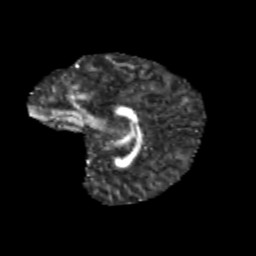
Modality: FA
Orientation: sagittal
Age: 11
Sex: female
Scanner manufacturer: siemens
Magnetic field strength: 3 T
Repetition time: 3.8 s
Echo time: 0.07 s